Question: I have a ListView which gets it's data from an adapter which puts 2 TextViews inside. I also Have a Button, to add things to the list
But when when my Listview has to much items, it covers the Button:

And I just can't get rid of it!
Here is the Layout of the activity in the Picture:
'''
<?xml version="1.0" encoding="utf-8"?>
<FrameLayout
xmlns:android="http://schemas.android.com/apk/res/android"
android:layout_width="match_parent"
android:layout_height="match_parent"
android:orientation="horizontal"
android:padding="10dp" >
<FrameLayout
android:layout_width="wrap_content"
android:layout_height="wrap_content">
<RelativeLayout
android:layout_height="fill_parent"
android:layout_width="fill_parent">
<com.software.shell.fab.ActionButton
xmlns:fab="http://schemas.android.com/apk/res-auto"
android:id="@+id/action_button"
android:layout_width="wrap_content"
android:layout_height="wrap_content"
fab:type="DEFAULT"
fab:button_color="@color/fab_material_orange_500"
fab:button_colorPressed="@color/fab_material_lime_900"
fab:image="@drawable/fab_plus_icon"
fab:image_size="24dp"
fab:shadow_color="#757575"
fab:shadow_radius="5.0dp"
fab:shadow_xOffset="1dp"
fab:shadow_yOffset="1dp"
fab:show_animation="@anim/fab_roll_from_down"
fab:hide_animation="@anim/fab_roll_to_down"
android:layout_gravity="right|bottom"
android:layout_alignParentBottom="true"
android:layout_alignParentRight="true"
android:layout_alignParentEnd="true"/>
</RelativeLayout>
</FrameLayout>
<FrameLayout
android:layout_width="fill_parent"
android:layout_height="fill_parent">
<RelativeLayout
android:layout_height="fill_parent"
android:layout_width="fill_parent">
<ListView
android:layout_width="wrap_content"
android:layout_height="wrap_content"
android:id="@+id/colorList"
android:layout_weight="1" />
</RelativeLayout>
</FrameLayout>
</FrameLayout>
'''
Here is my Adapter Layout:
'''
<?xml version="1.0" encoding="utf-8"?>
<LinearLayout
xmlns:android="http://schemas.android.com/apk/res/android"
android:orientation="vertical"
android:layout_width="wrap_content"
android:layout_height="wrap_content">
<TextView
android:id="@android:id/text1"
android:layout_width="1000dp" <!-- I now it's ugly but match_parent doesn't work -->
android:layout_height="30dp"
android:textSize="20dp"
android:layout_marginTop="1dp"/>
<TextView
android:id="@android:id/text2"
android:layout_width="1000dp" <!-- I now it's ugly but match_parent doesn't work -->
android:layout_height="20dp"
android:layout_marginTop="0dp"/>
</LinearLayout>
'''
How can i get the Button in absolut front
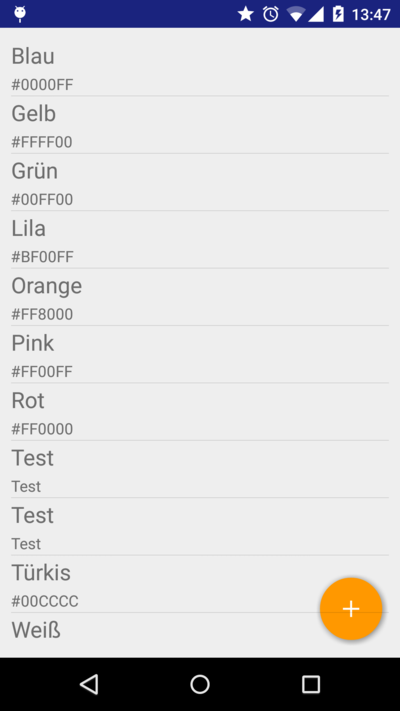
Answer: I had the same problem but resolved by using below code..
Layout with listview and floating action button
'''
<?xml version="1.0" encoding="utf-8"?>
<FrameLayout xmlns:android="http://schemas.android.com/apk/res/android"
xmlns:fab="http://schemas.android.com/apk/res-auto"
android:layout_width="match_parent"
android:layout_height="match_parent"
android:background="#FFFFFF">
<ListView
android:id="@+id/provider_service_list"
android:layout_width="match_parent"
android:layout_height="match_parent"
android:divider="#999999"
>
</ListView>
<com.melnykov.fab.FloatingActionButton
android:id="@+id/fab"
android:layout_width="wrap_content"
android:layout_height="wrap_content"
android:layout_gravity="bottom|right"
android:layout_margin="16dp"
android:src="@drawable/ic_action_add_icon"
fab:fab_colorNormal="#FF0000"
fab:fab_colorPressed="#DF0101"
fab:fab_colorRipple="@color/accent"
fab:fab_shadow="true"
fab:fab_type="normal"
/>
</FrameLayout>
'''
Now whatever you are using in adapter no issue with that.
Thanks to <URL>
and in your class use this
'''
ListView provider_service_list = (ListView)findViewById(R.id.provider_service_list);
FloatingActionButton fab = (FloatingActionButton)findViewById(R.id.fab);
fab.setShadow(true);
fab.attachToListView(provider_service_list);
'''
Let me know if your problem does not solved with this.